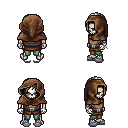
a pixel art fantasy rpg character, male body template, skeleton, leather chest armor, teal pants, white parted hairstyle, cloth hood, bracelets, white slippers, four views (front, back, left, right), 2x2 character sprite sheet, small pixel art, hard edges, no anti-aliasing